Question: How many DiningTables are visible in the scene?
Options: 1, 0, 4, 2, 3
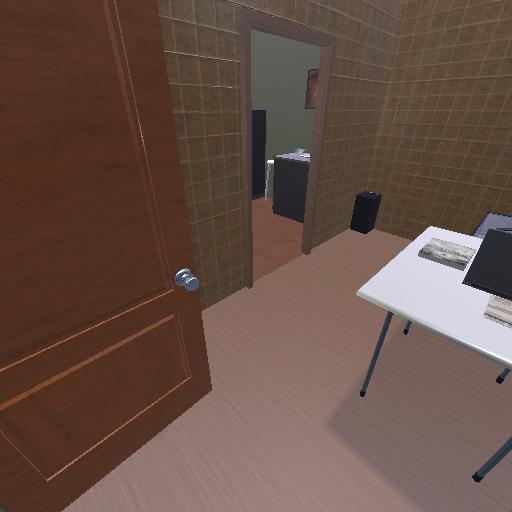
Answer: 1